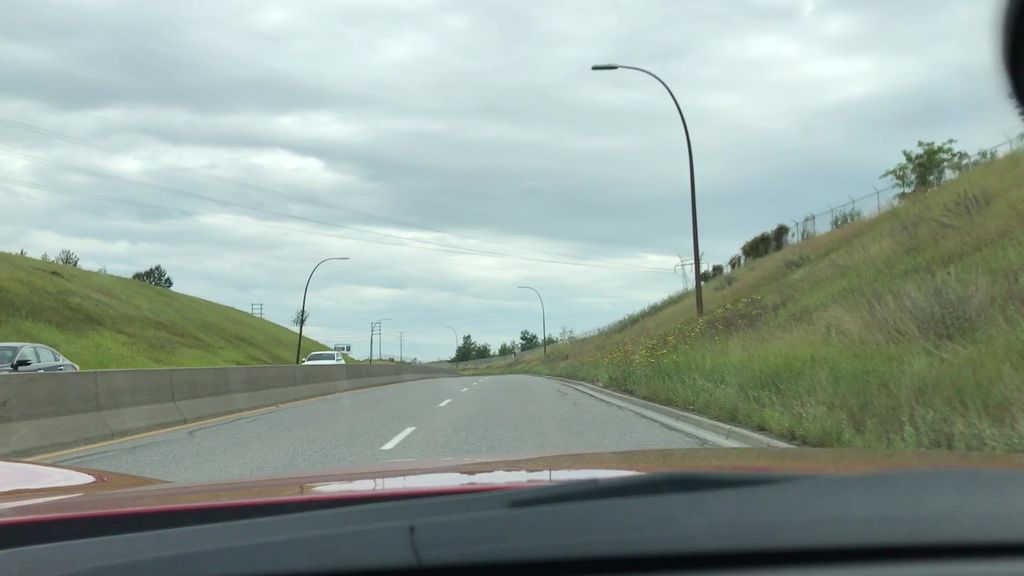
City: calgary